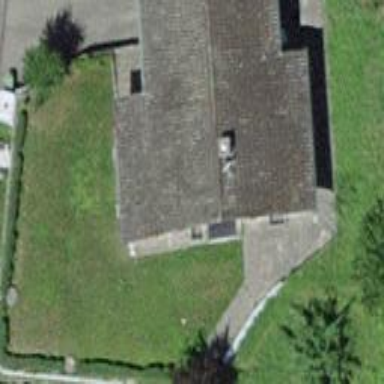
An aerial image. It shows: Building with tile roof.